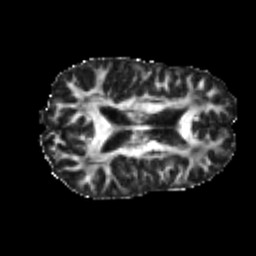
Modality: FA
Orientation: axial
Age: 22
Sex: male
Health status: healthy
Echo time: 0.074 s